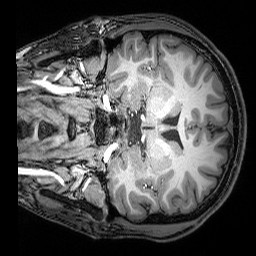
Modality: T1w
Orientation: coronal
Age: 20
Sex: male
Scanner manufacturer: siemens
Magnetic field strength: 3 T
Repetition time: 2.53 s
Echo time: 0.00388 s